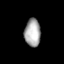
Tissue: lung
Cell type: Smooth muscle cells
Senescence score: 0.5745
Nuclear area (px): 436
Mean DAPI intensity: 168.493